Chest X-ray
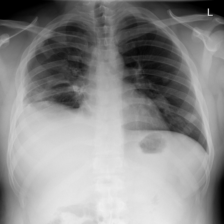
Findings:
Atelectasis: negative
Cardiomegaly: negative
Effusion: negative
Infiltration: positive
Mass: negative
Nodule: negative
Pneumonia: negative
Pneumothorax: positive
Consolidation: negative
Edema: negative
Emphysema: negative
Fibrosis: negative
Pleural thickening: negative
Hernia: negative